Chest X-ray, AP view. Patient: 23 years old, sex F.
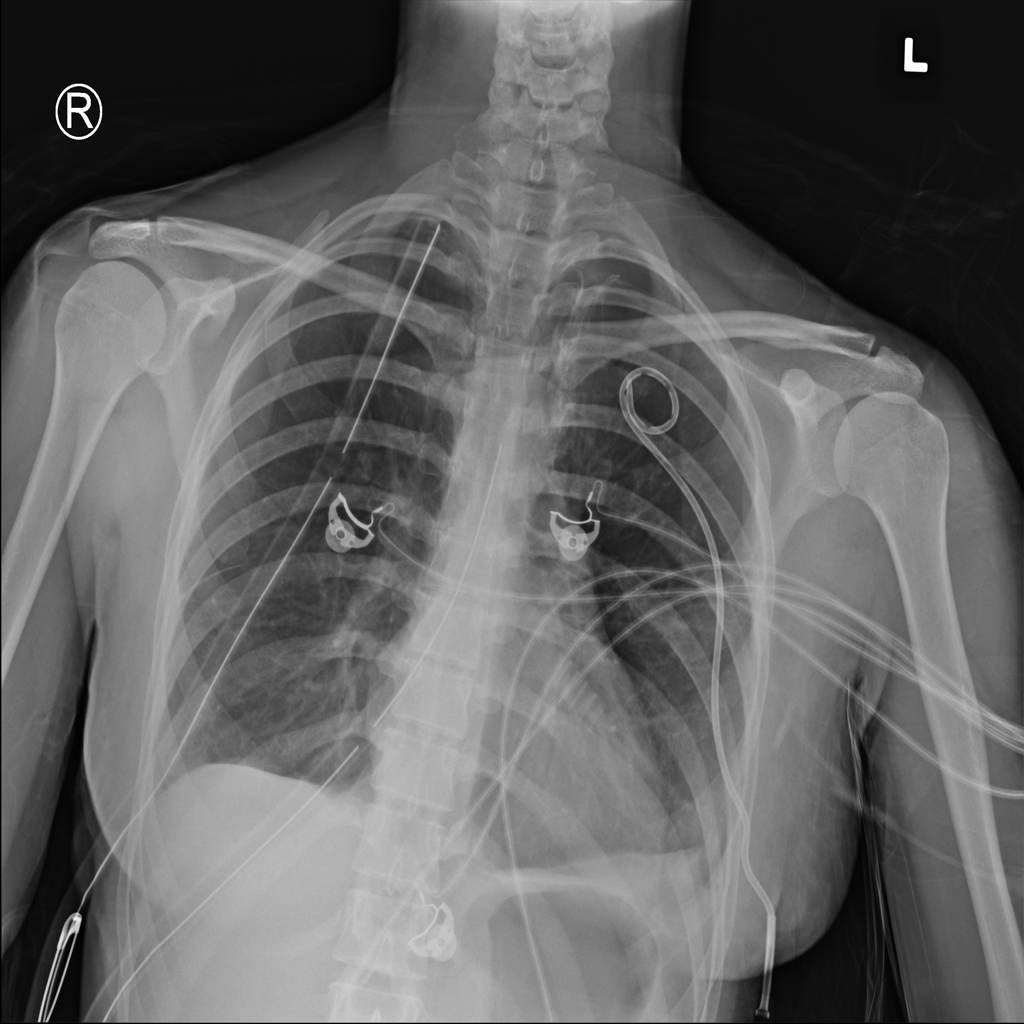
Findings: Pneumothorax